Question: Consider these <URL> BIOS settings:

USB 3.0 ports do not work when setting is enabled in the BIOS, but when I disable it, no other USB is working... (I assume I can't get past the login window since my keyboard and mouse aren't working. Even their light indicators won't turn on).
Now I know nothing about this stuff, or why is the way it is. It was set this way when I first got this computer.
This is what I get when I type 'lspci | grep -i usb':
'''
00:12.0 USB controller: Advanced Micro Devices, Inc. [AMD/ATI] SB7x0/SB8x0/SB9x0 USB OHCI0 Controller
00:12.2 USB controller: Advanced Micro Devices, Inc. [AMD/ATI] SB7x0/SB8x0/SB9x0 USB EHCI Controller
00:13.0 USB controller: Advanced Micro Devices, Inc. [AMD/ATI] SB7x0/SB8x0/SB9x0 USB OHCI0 Controller
00:13.2 USB controller: Advanced Micro Devices, Inc. [AMD/ATI] SB7x0/SB8x0/SB9x0 USB EHCI Controller
00:14.5 USB controller: Advanced Micro Devices, Inc. [AMD/ATI] SB7x0/SB8x0/SB9x0 USB OHCI2 Controller
00:16.0 USB controller: Advanced Micro Devices, Inc. [AMD/ATI] SB7x0/SB8x0/SB9x0 USB OHCI0 Controller
00:16.2 USB controller: Advanced Micro Devices, Inc. [AMD/ATI] SB7x0/SB8x0/SB9x0 USB EHCI Controller
02:00.0 USB controller: VIA Technologies, Inc. VL805 USB 3.0 Host Controller (rev 01)
'''
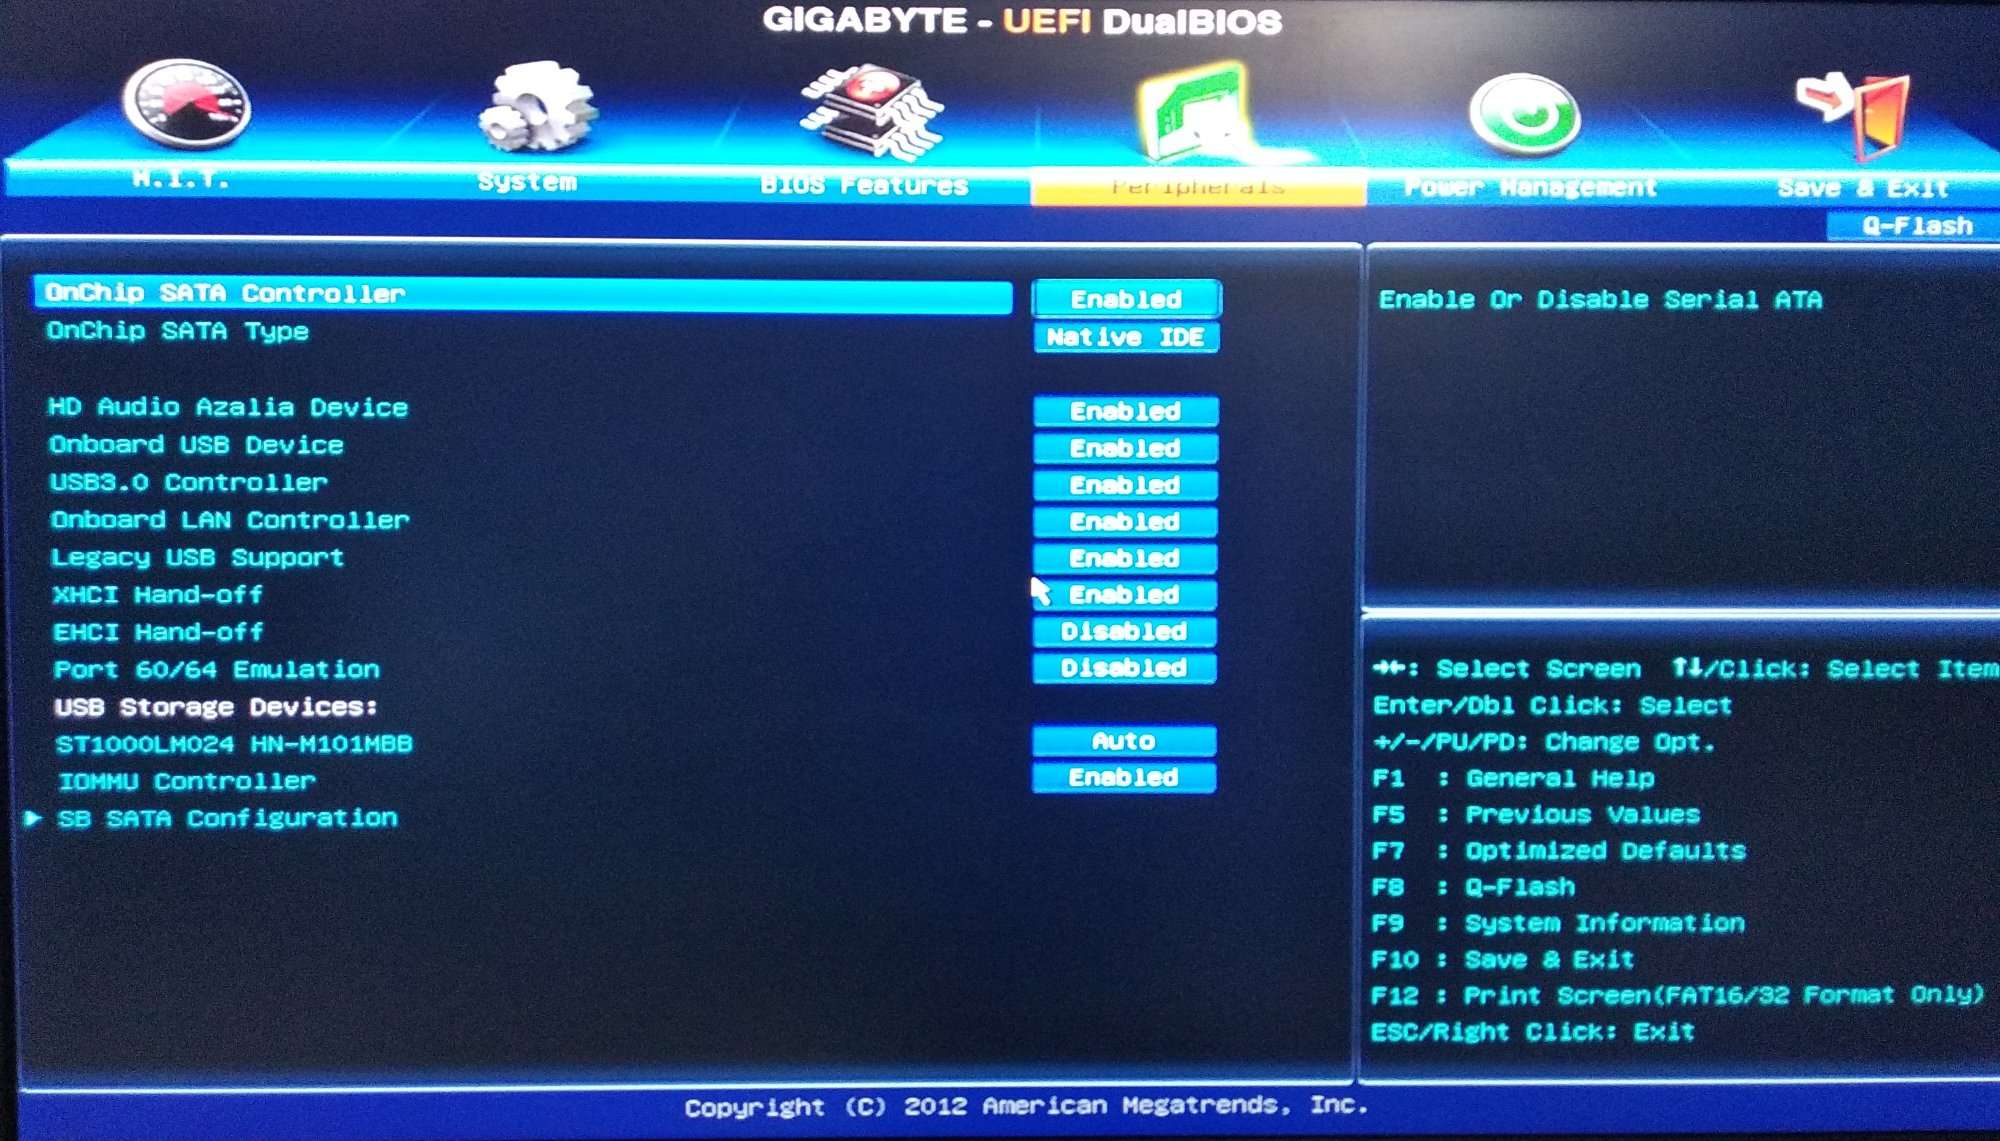
Answer: I found the solution <URL>:
> Run the following command:
'sudo gedit /etc/default/grub'Edit the empty quotes in this line to read:
'GRUB_CMDLINE_LINUX="iommu=soft"'Save changes, exit gedit and in the terminal enter'sudo update-grub''exit'Disable IOMMU in the BIOS, load optimized defaults, and restart.